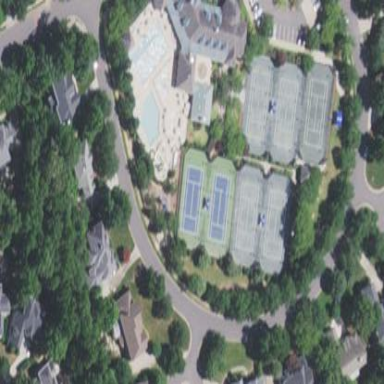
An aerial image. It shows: Tennis court on pitch.